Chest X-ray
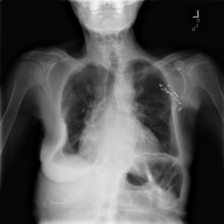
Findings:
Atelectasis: negative
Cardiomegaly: negative
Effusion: positive
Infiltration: negative
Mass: negative
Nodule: negative
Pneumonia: negative
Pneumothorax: negative
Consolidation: negative
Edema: negative
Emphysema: negative
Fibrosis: negative
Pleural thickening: positive
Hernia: negative